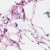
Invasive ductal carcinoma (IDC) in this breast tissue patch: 0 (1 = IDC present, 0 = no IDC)